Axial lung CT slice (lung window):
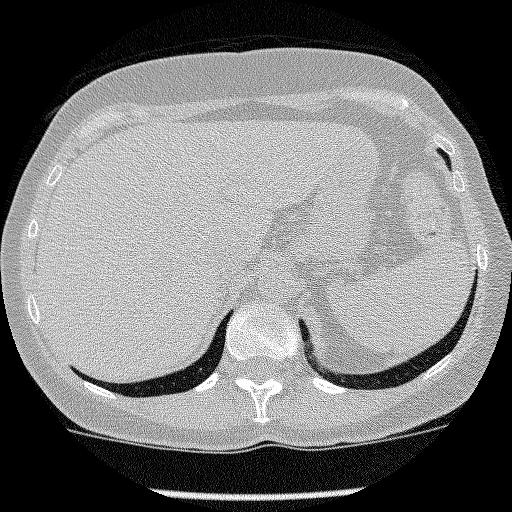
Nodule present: no